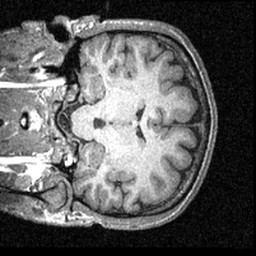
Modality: T1w
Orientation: coronal
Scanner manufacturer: siemens
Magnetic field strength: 3 T
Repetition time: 1.57 s
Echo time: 0.00304 s